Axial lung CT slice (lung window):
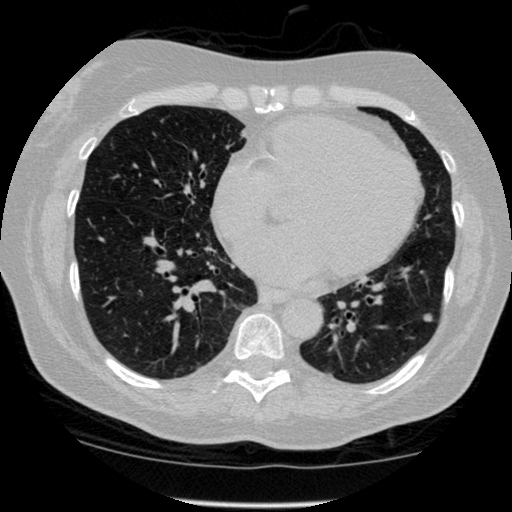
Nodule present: yes
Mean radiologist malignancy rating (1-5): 3